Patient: sex M, age 61
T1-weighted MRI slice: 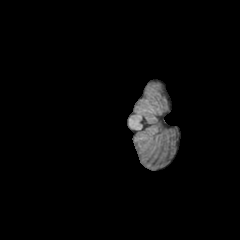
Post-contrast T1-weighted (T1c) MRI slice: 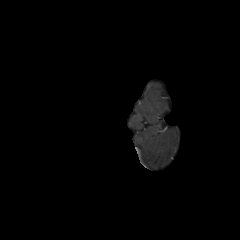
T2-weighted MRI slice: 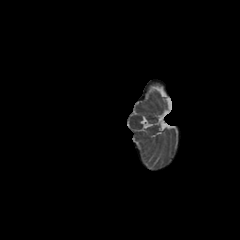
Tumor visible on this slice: no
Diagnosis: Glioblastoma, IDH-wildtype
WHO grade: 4